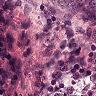
Metastatic tissue present: yes